Interaction volume radius: 10 \u00c5
Interaction volume height: 20 \u00c5
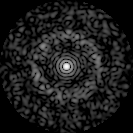
Disorder parameter: 0.8349